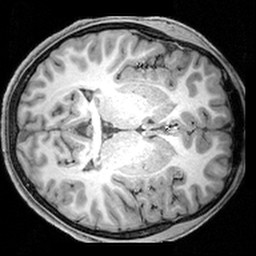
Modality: T1w
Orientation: axial
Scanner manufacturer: siemens
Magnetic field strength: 3 T
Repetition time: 1.9 s
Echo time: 0.00397 s